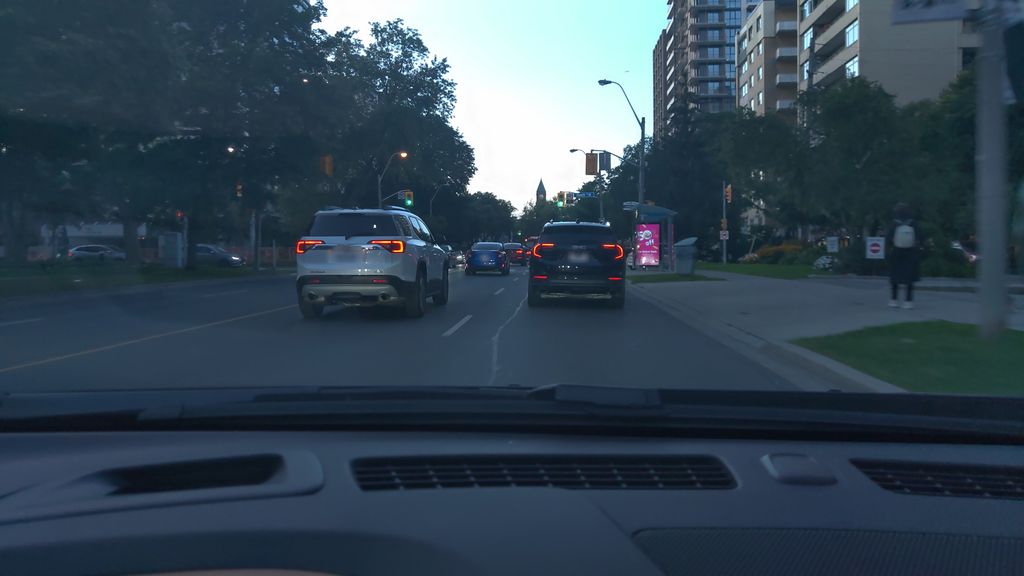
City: toronto